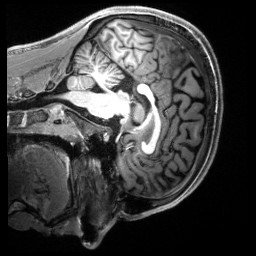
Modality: T1w
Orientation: sagittal
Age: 21
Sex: male
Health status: healthy
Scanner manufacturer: siemens
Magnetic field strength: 3 T
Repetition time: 2.5 s
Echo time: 0.00222 s